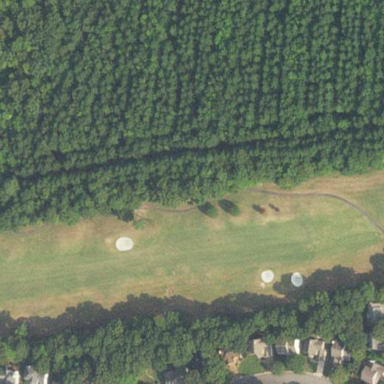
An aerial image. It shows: Rough grassy area used for golf.